Question: '''
<div class="row">
<div class="red col-lg-4"></div>
<div class="green col-lg-4"></div>
<div class="blue col-lg-4"></div>
</div>
'''
It is possible to make column orders after breakpoint like this?

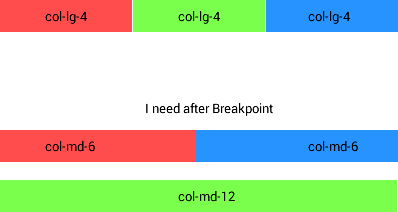
Answer: You'd need to re-order your divs so that you desinged the layout with the smaller version first, and then using the pull and push CSS classes, move things around. This would work:
'''
<div class="row">
<div class="red col-lg-4 col-md-6">r</div>
<div class="blue col-lg-4 col-lg-push-4 col-md-6">b</div>
<div class="green col-lg-4 col-lg-pull-4 col-md-12">g</div>
</div>
'''
<URL>
And depending on how low you want to go, you could extend the above to:
'''
<div class="row">
<div class="red col-lg-4 col-md-6 col-sm-6 col-xs-6">r</div>
<div class="blue col-lg-4 col-lg-push-4 col-md-6 col-sm-6 col-xs-6">b</div>
<div class="green col-lg-4 col-lg-pull-4 col-md-12 col-sm-12 col-xs-12">g</div>
</div>
'''
to get the same layout on the smallest screens.